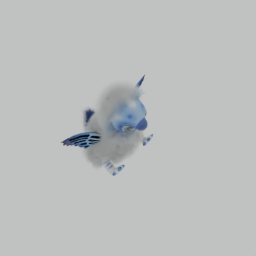
Label: animals